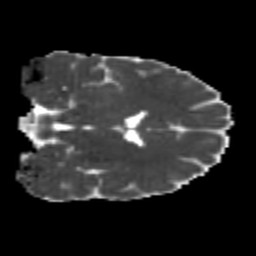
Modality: MD
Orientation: coronal
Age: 26
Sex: male
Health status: healthy
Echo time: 0.074 s